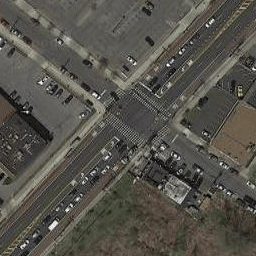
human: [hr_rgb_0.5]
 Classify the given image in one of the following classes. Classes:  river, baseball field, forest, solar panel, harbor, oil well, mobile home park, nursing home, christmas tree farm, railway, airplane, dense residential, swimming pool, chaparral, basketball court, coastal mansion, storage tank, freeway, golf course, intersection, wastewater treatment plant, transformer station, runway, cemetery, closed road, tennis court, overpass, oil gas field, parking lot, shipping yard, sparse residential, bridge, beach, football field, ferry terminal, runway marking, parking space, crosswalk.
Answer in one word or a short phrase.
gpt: intersection